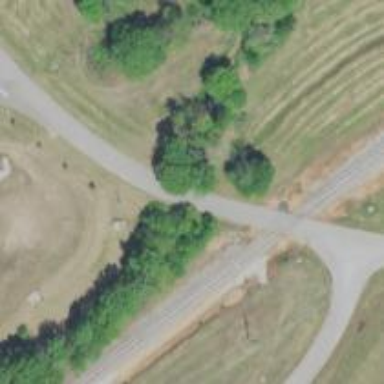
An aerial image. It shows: Culvert tunnel.